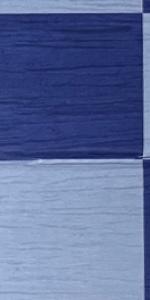
Label: Empty